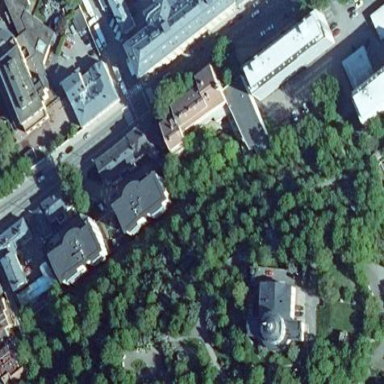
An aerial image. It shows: Residential area situated within city block.